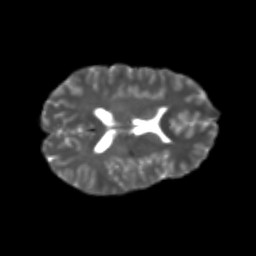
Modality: T2w
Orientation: axial
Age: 21
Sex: female
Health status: healthy
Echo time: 0.074 s